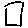
Label: square